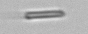
Label: fiber